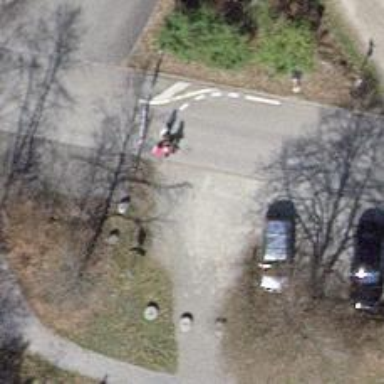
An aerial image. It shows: Footway with surface of pebblestone.